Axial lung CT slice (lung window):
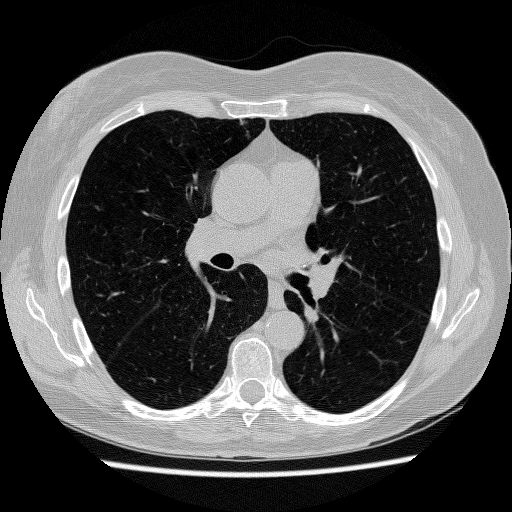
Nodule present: no